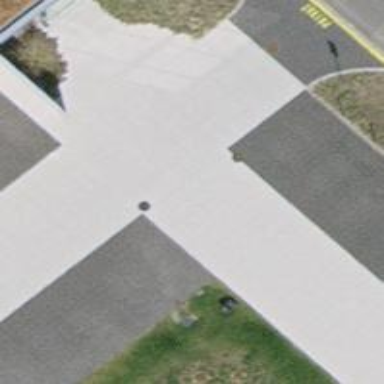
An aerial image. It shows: Driveway made of paving stones.